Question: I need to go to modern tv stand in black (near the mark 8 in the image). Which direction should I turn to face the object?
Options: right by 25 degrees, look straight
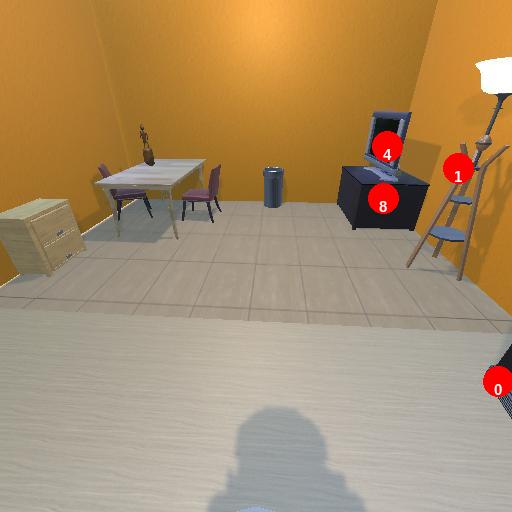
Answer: right by 25 degrees